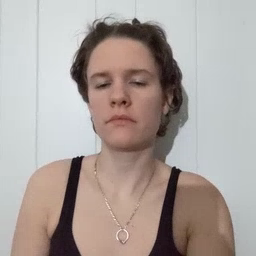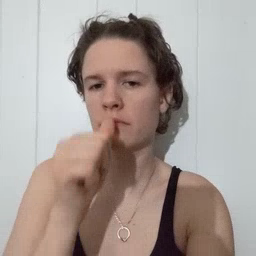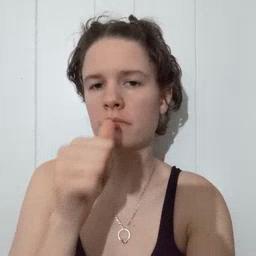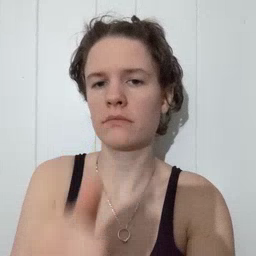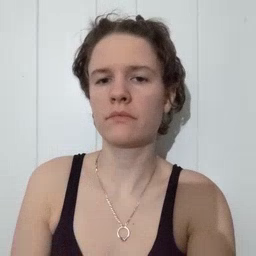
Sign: nuts